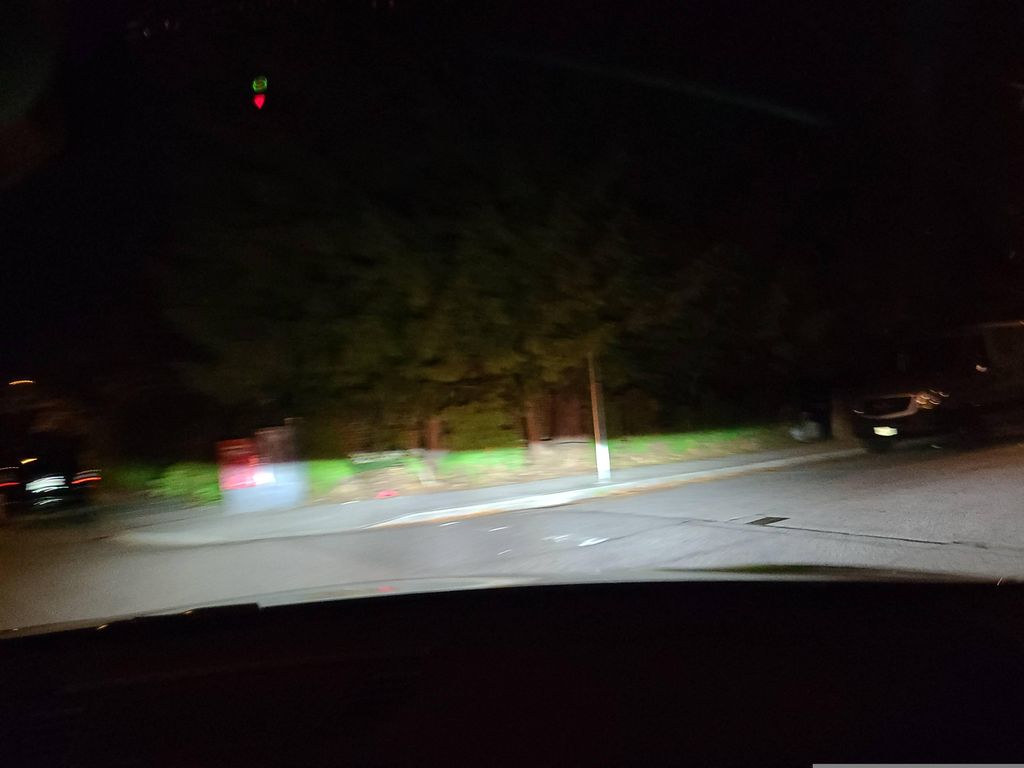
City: vancouver